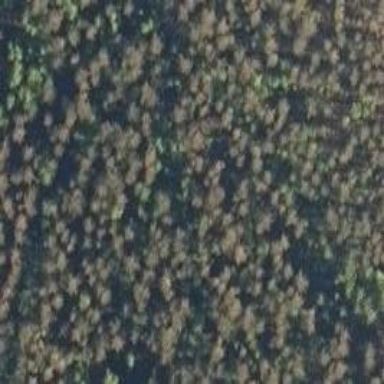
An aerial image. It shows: Needle-leaved woodland.